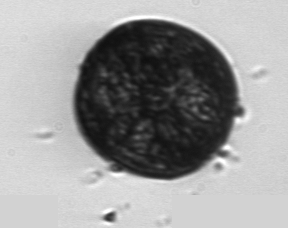
Label: Coscinodiscus